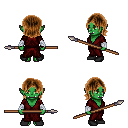
a pixel art fantasy rpg character, female body template, orc, green skin, red robe, magenta pants, brown long bangs hairstyle, white cloth bandages, black shoes, spear, four views (front, back, left, right), 2x2 character sprite sheet, small pixel art, hard edges, no anti-aliasing